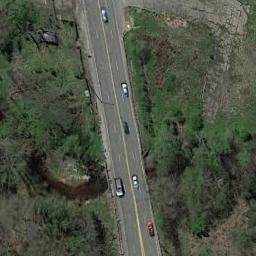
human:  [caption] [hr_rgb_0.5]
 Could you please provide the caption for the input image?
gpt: The freeway is next to the grass and some trees .

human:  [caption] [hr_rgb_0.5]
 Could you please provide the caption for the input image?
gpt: A straight freeway goes through the forest with many dark green trees .

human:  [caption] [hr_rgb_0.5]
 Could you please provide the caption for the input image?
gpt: The freeway is surrounded by a large green forest with many cars on the freeway .

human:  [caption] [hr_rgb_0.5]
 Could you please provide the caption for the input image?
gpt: There are fewer cars on the left highway than on the right .

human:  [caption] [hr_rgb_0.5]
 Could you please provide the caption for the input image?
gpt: There are some green trees beside the freeway .